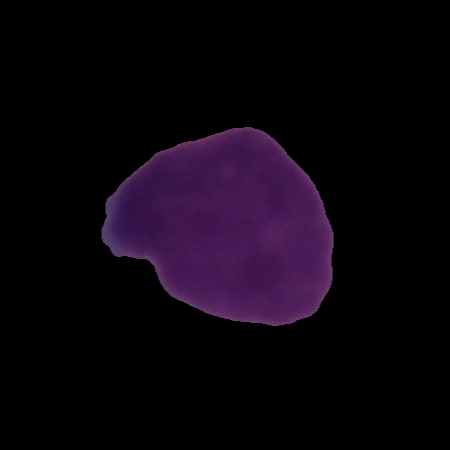
Label: cancer